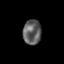
Tissue: skin
Cell type: Epithelial cells
Senescence score: 0.2652
Nuclear area (px): 443
Mean DAPI intensity: 95.747